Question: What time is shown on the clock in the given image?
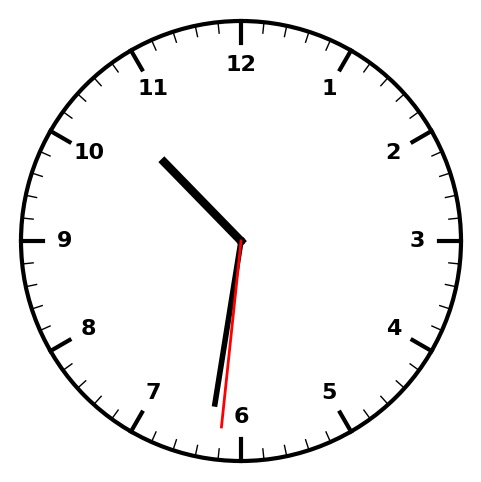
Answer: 10:31:31